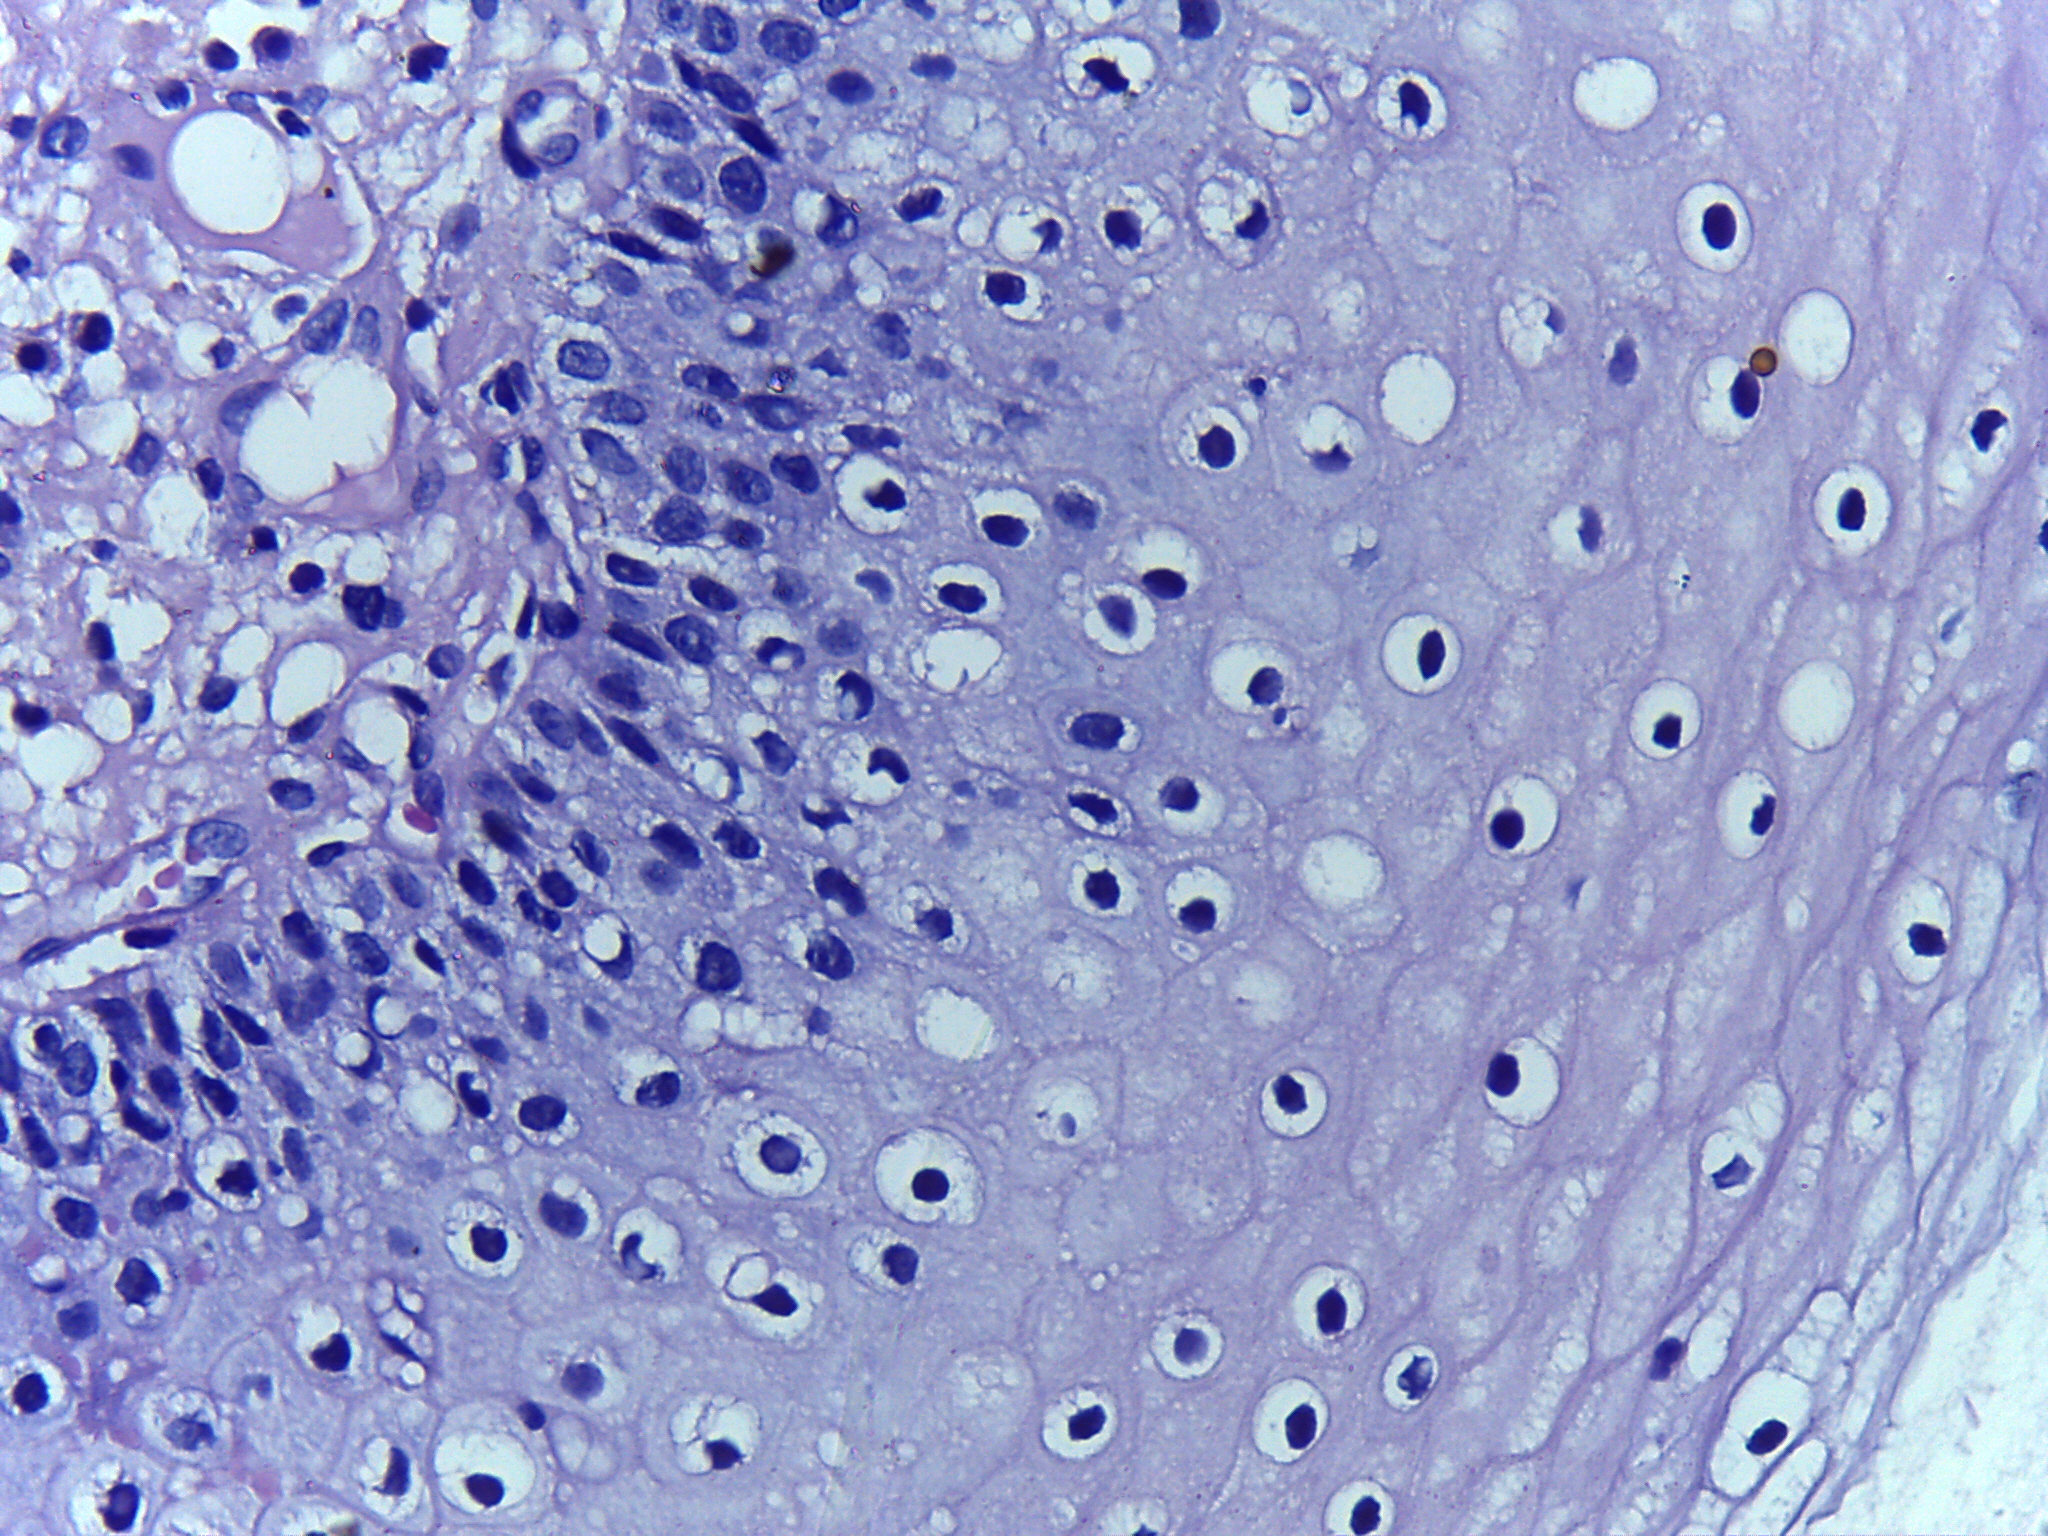
Diagnosis: Normal